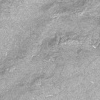
Atmospheric dust classification: not_dusty